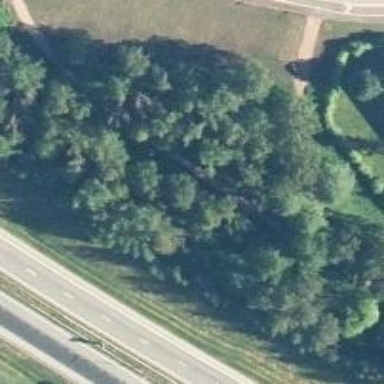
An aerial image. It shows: Cycleway.